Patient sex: F
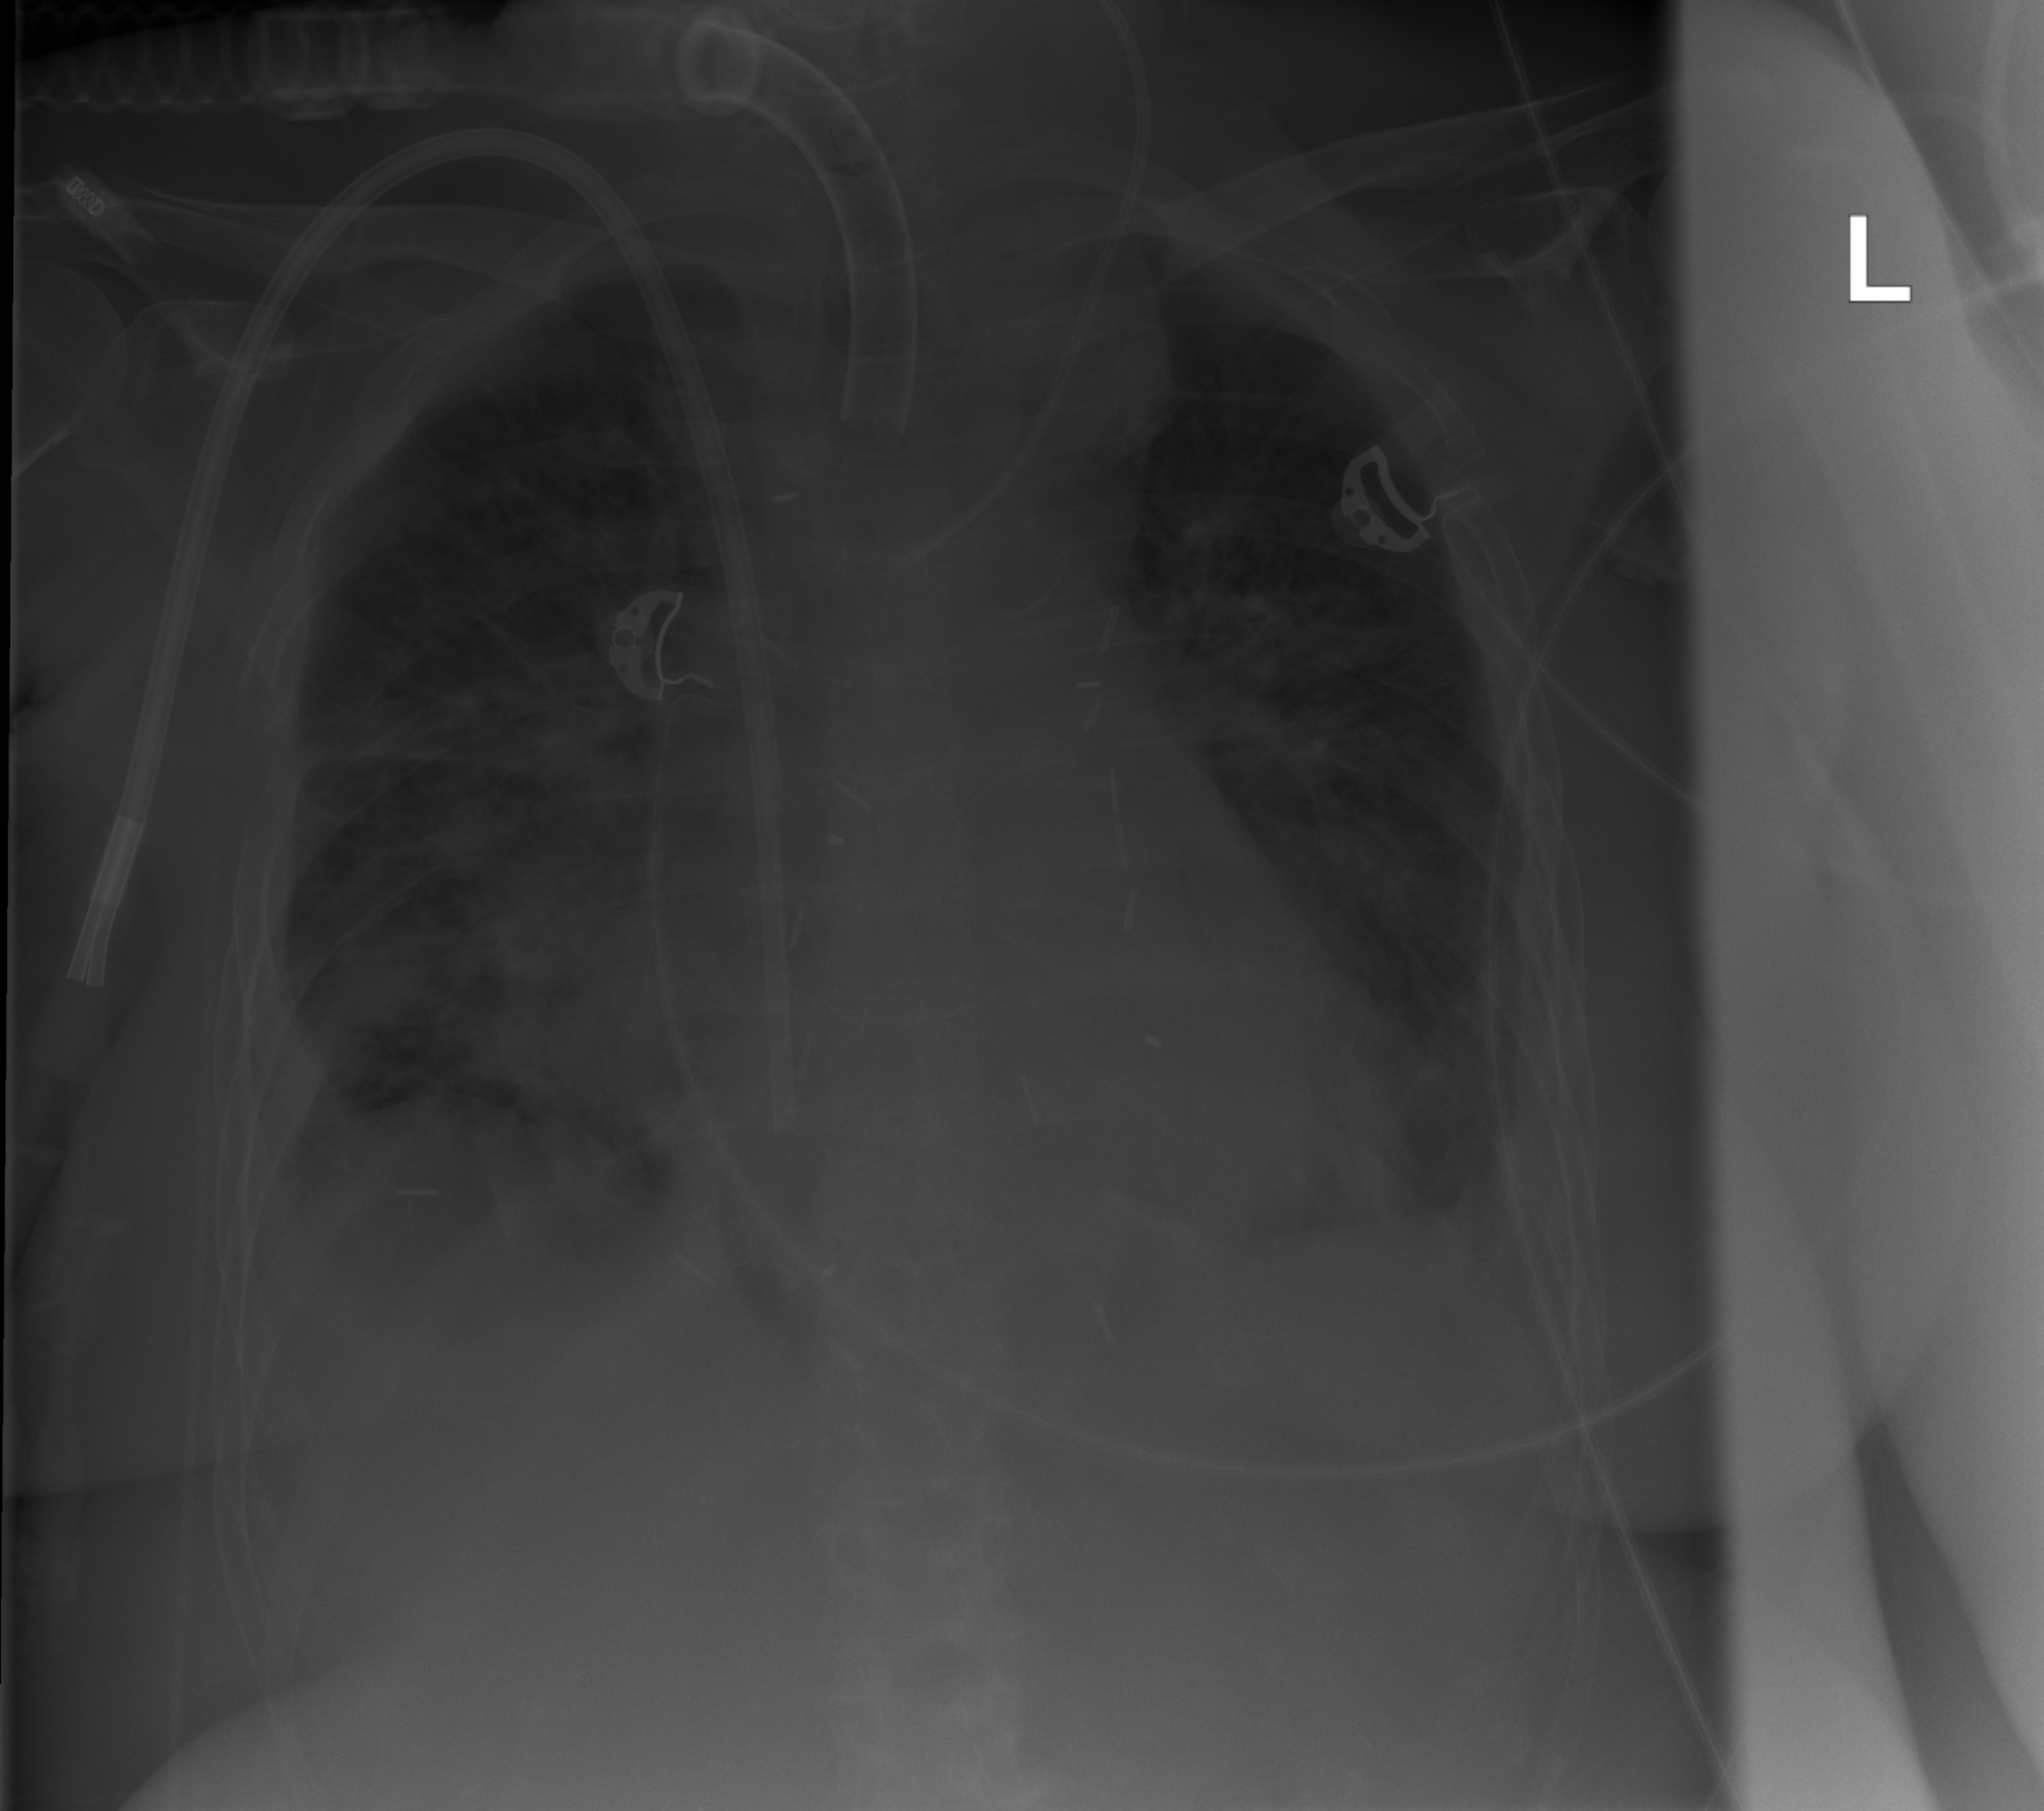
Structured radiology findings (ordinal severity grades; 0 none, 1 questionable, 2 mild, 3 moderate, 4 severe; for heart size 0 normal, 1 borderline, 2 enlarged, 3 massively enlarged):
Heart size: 0
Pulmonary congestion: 2
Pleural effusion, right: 2
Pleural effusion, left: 2
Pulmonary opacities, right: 2
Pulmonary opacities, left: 2
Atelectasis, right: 2
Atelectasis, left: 2